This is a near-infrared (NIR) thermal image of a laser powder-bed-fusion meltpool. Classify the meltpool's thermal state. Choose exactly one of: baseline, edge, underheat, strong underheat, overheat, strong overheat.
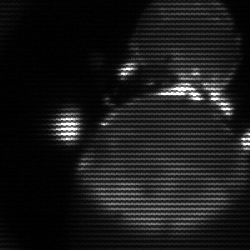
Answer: edge